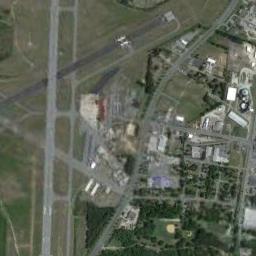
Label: airport